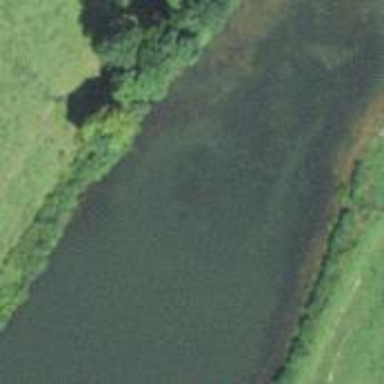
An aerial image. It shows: Pond surrounded by natural water.